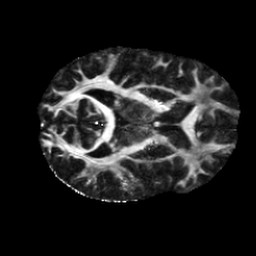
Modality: FA
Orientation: axial
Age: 29
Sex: male
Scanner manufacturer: siemens
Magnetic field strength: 6.98 T
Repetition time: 7.776 s
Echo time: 0.076 s